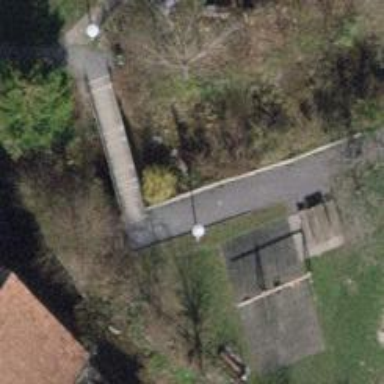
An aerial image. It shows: Path leading to bridge.